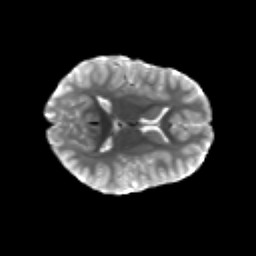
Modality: T2w
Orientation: axial
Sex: female
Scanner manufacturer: siemens
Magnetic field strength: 3 T
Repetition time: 5 s
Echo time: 0.071 s